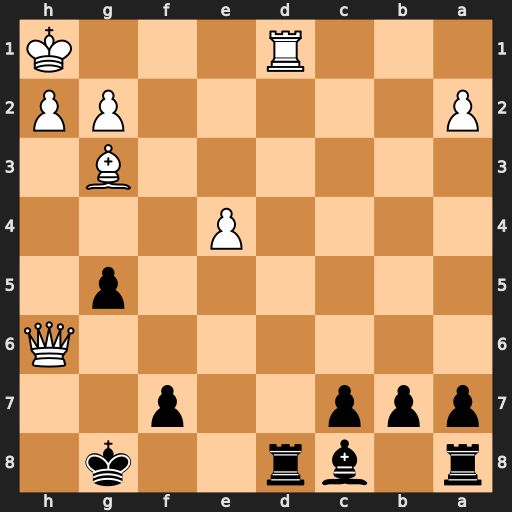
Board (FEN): r1br2k1/ppp2p2/7Q/6p1/4P3/6B1/P5PP/3R3K
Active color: b
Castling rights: -
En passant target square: -
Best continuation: Rxd1+ Be1 Rxe1#